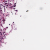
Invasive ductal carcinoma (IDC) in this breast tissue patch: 1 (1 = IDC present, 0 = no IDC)